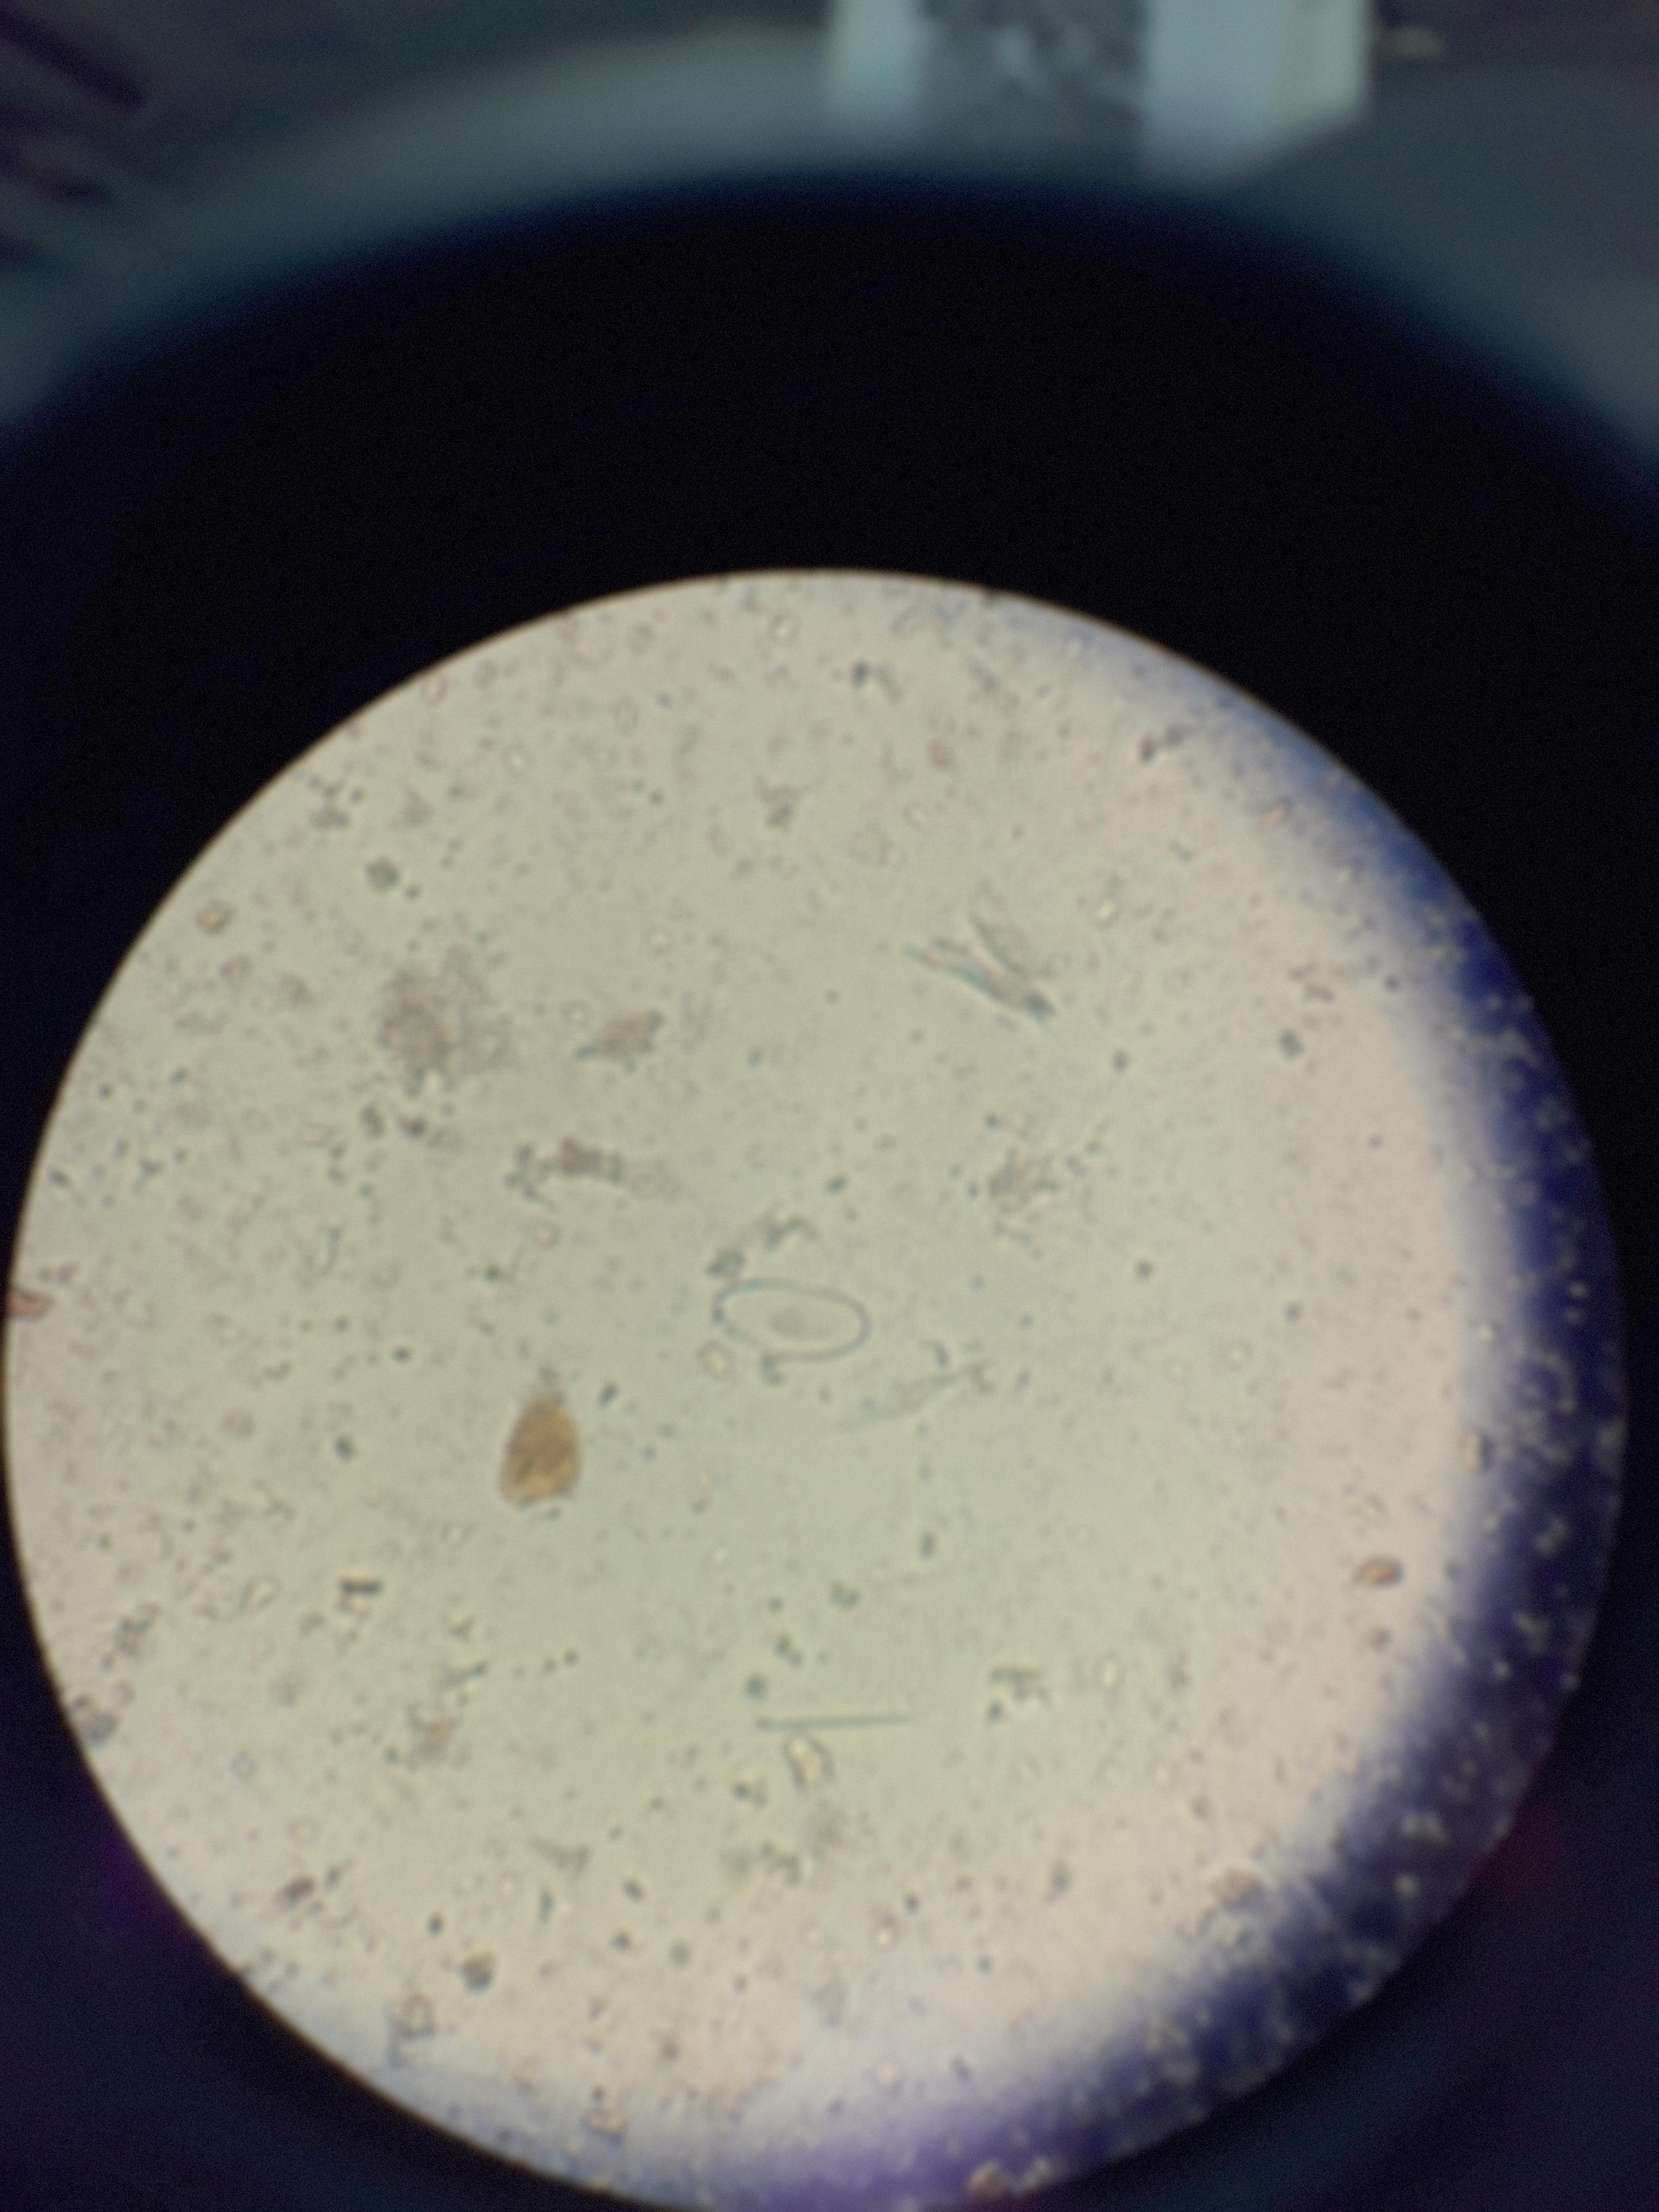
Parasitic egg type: Enterobius vermicularis